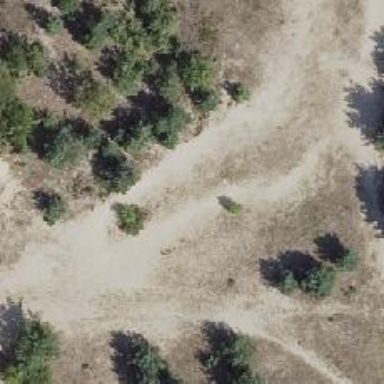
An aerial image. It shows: Dirt path.